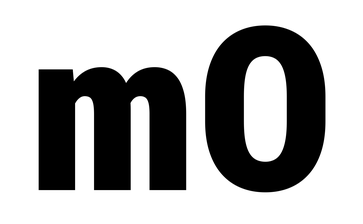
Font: Roboto_Condensed_Black